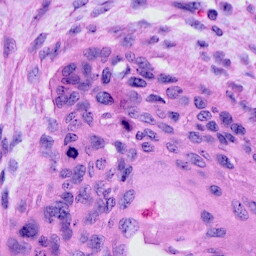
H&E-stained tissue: Cervix